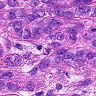
Metastatic tissue present: yes